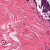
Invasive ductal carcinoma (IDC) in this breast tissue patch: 0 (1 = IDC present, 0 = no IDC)